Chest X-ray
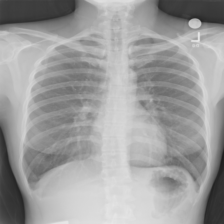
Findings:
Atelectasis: negative
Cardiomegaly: negative
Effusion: negative
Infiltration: negative
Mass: negative
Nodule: negative
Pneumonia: negative
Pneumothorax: negative
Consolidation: negative
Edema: negative
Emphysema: negative
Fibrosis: negative
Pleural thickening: negative
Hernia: negative